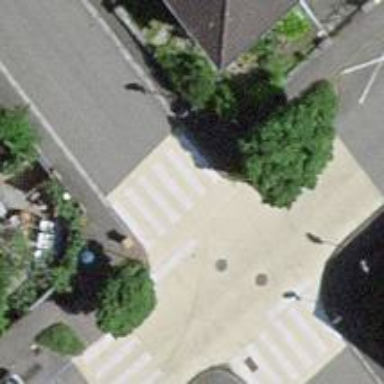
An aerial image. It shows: Uncontrolled zebra crossing on road without stop sign.